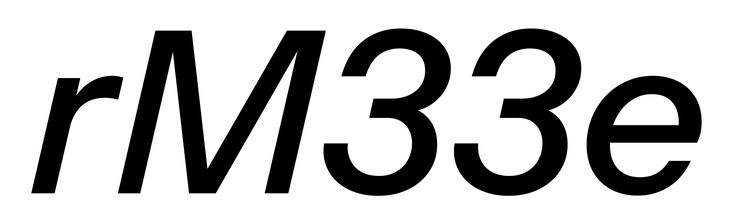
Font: InstrumentSans-Italic_Medium_Italic